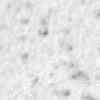
Label: no_change